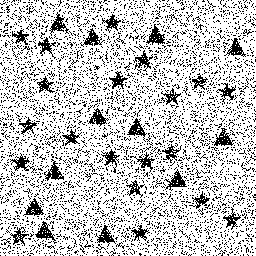
Squares: 0
Triangles: 12
Stars: 20
Total shapes: 32